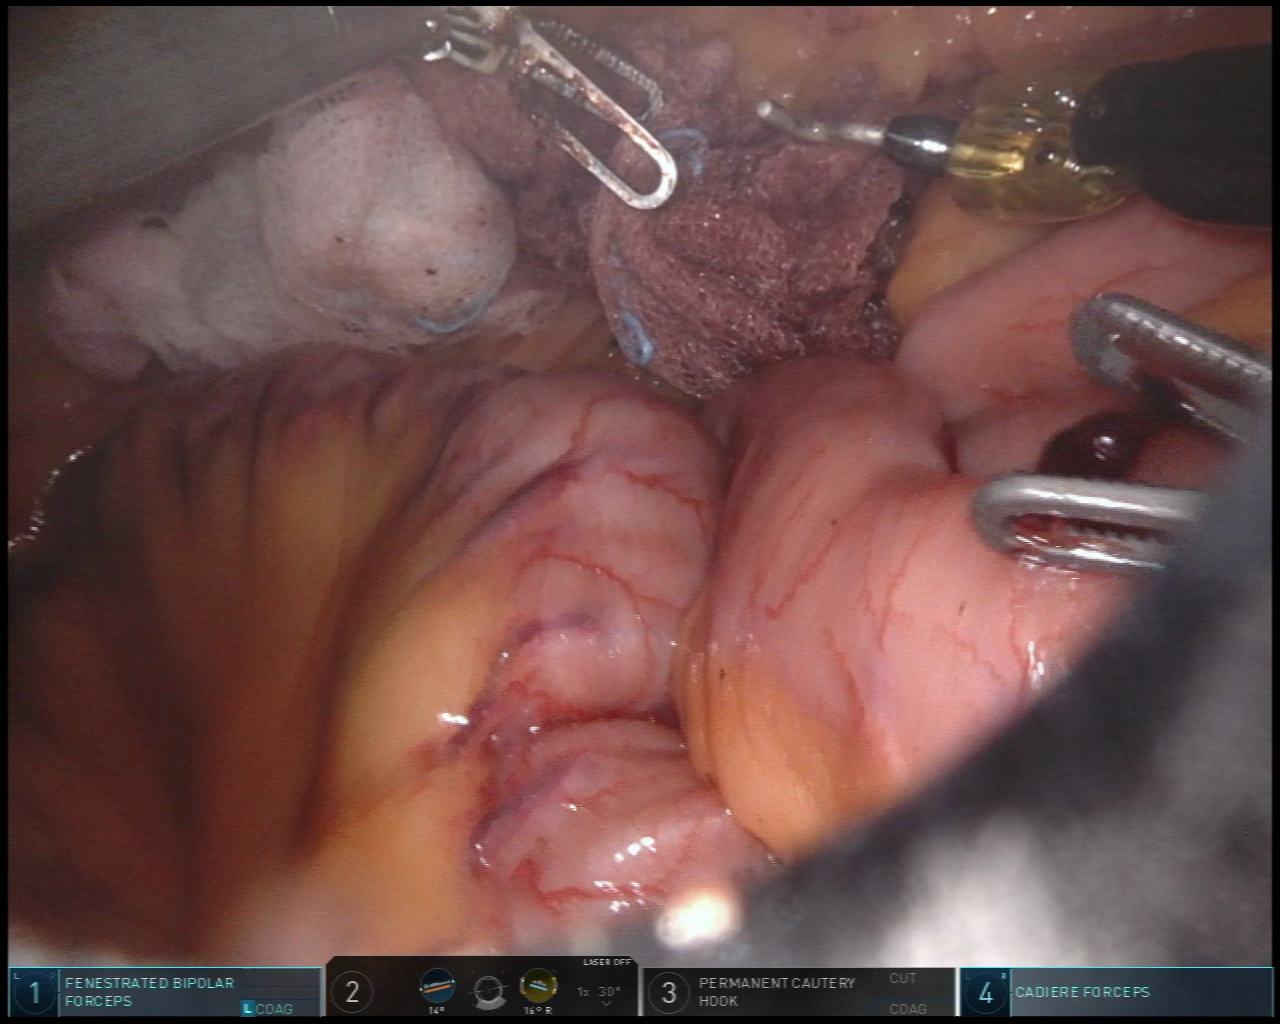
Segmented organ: small_intestine
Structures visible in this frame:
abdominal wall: no
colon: no
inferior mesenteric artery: no
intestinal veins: no
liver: no
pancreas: no
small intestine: yes
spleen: no
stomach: no
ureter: no
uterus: no
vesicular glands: no